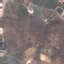
Land use / land cover class: PermanentCrop